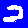
Digit: 2